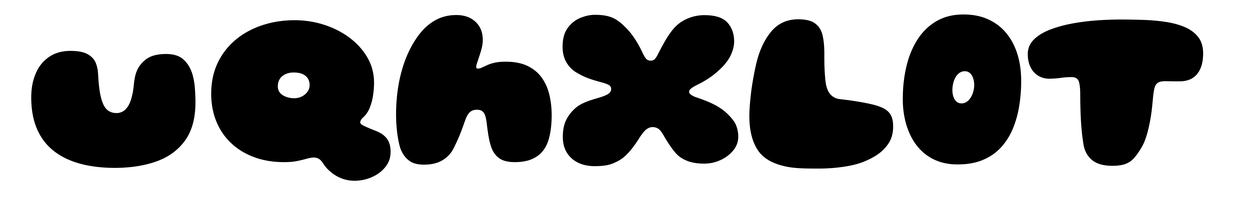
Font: Gluten_Black